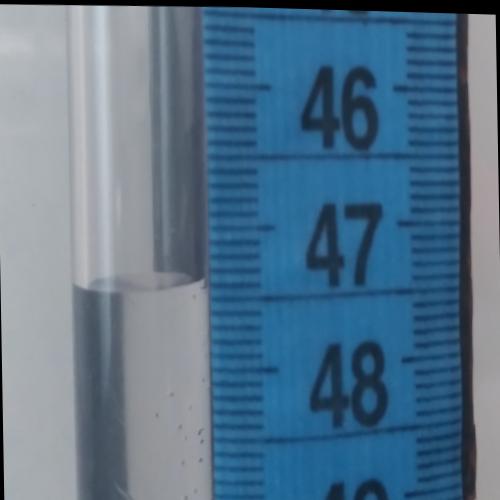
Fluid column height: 47.4 cm